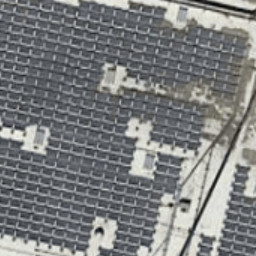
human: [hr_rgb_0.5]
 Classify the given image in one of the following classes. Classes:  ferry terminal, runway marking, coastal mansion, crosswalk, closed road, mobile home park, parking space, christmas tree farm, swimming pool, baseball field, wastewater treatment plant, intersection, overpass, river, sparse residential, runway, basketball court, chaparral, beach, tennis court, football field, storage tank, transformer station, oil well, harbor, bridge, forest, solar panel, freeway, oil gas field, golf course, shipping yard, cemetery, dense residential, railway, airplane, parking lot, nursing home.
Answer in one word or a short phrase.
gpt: solar panel